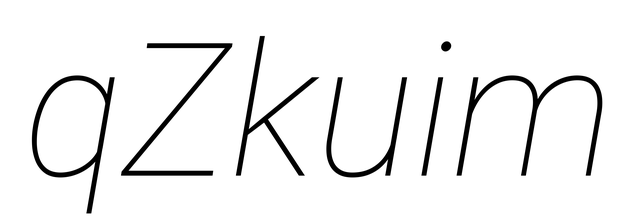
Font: Roboto-Italic_Thin_Italic